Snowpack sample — Loveland Pass, Silver Plume, Colorado, USA (2/11/26, 12:00 PM MST)
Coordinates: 39.663, -105.886
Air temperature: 35 °F
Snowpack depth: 82 cm
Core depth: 40 cm
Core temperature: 23 °F
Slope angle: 13°, slope face: 12°
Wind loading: high
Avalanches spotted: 1
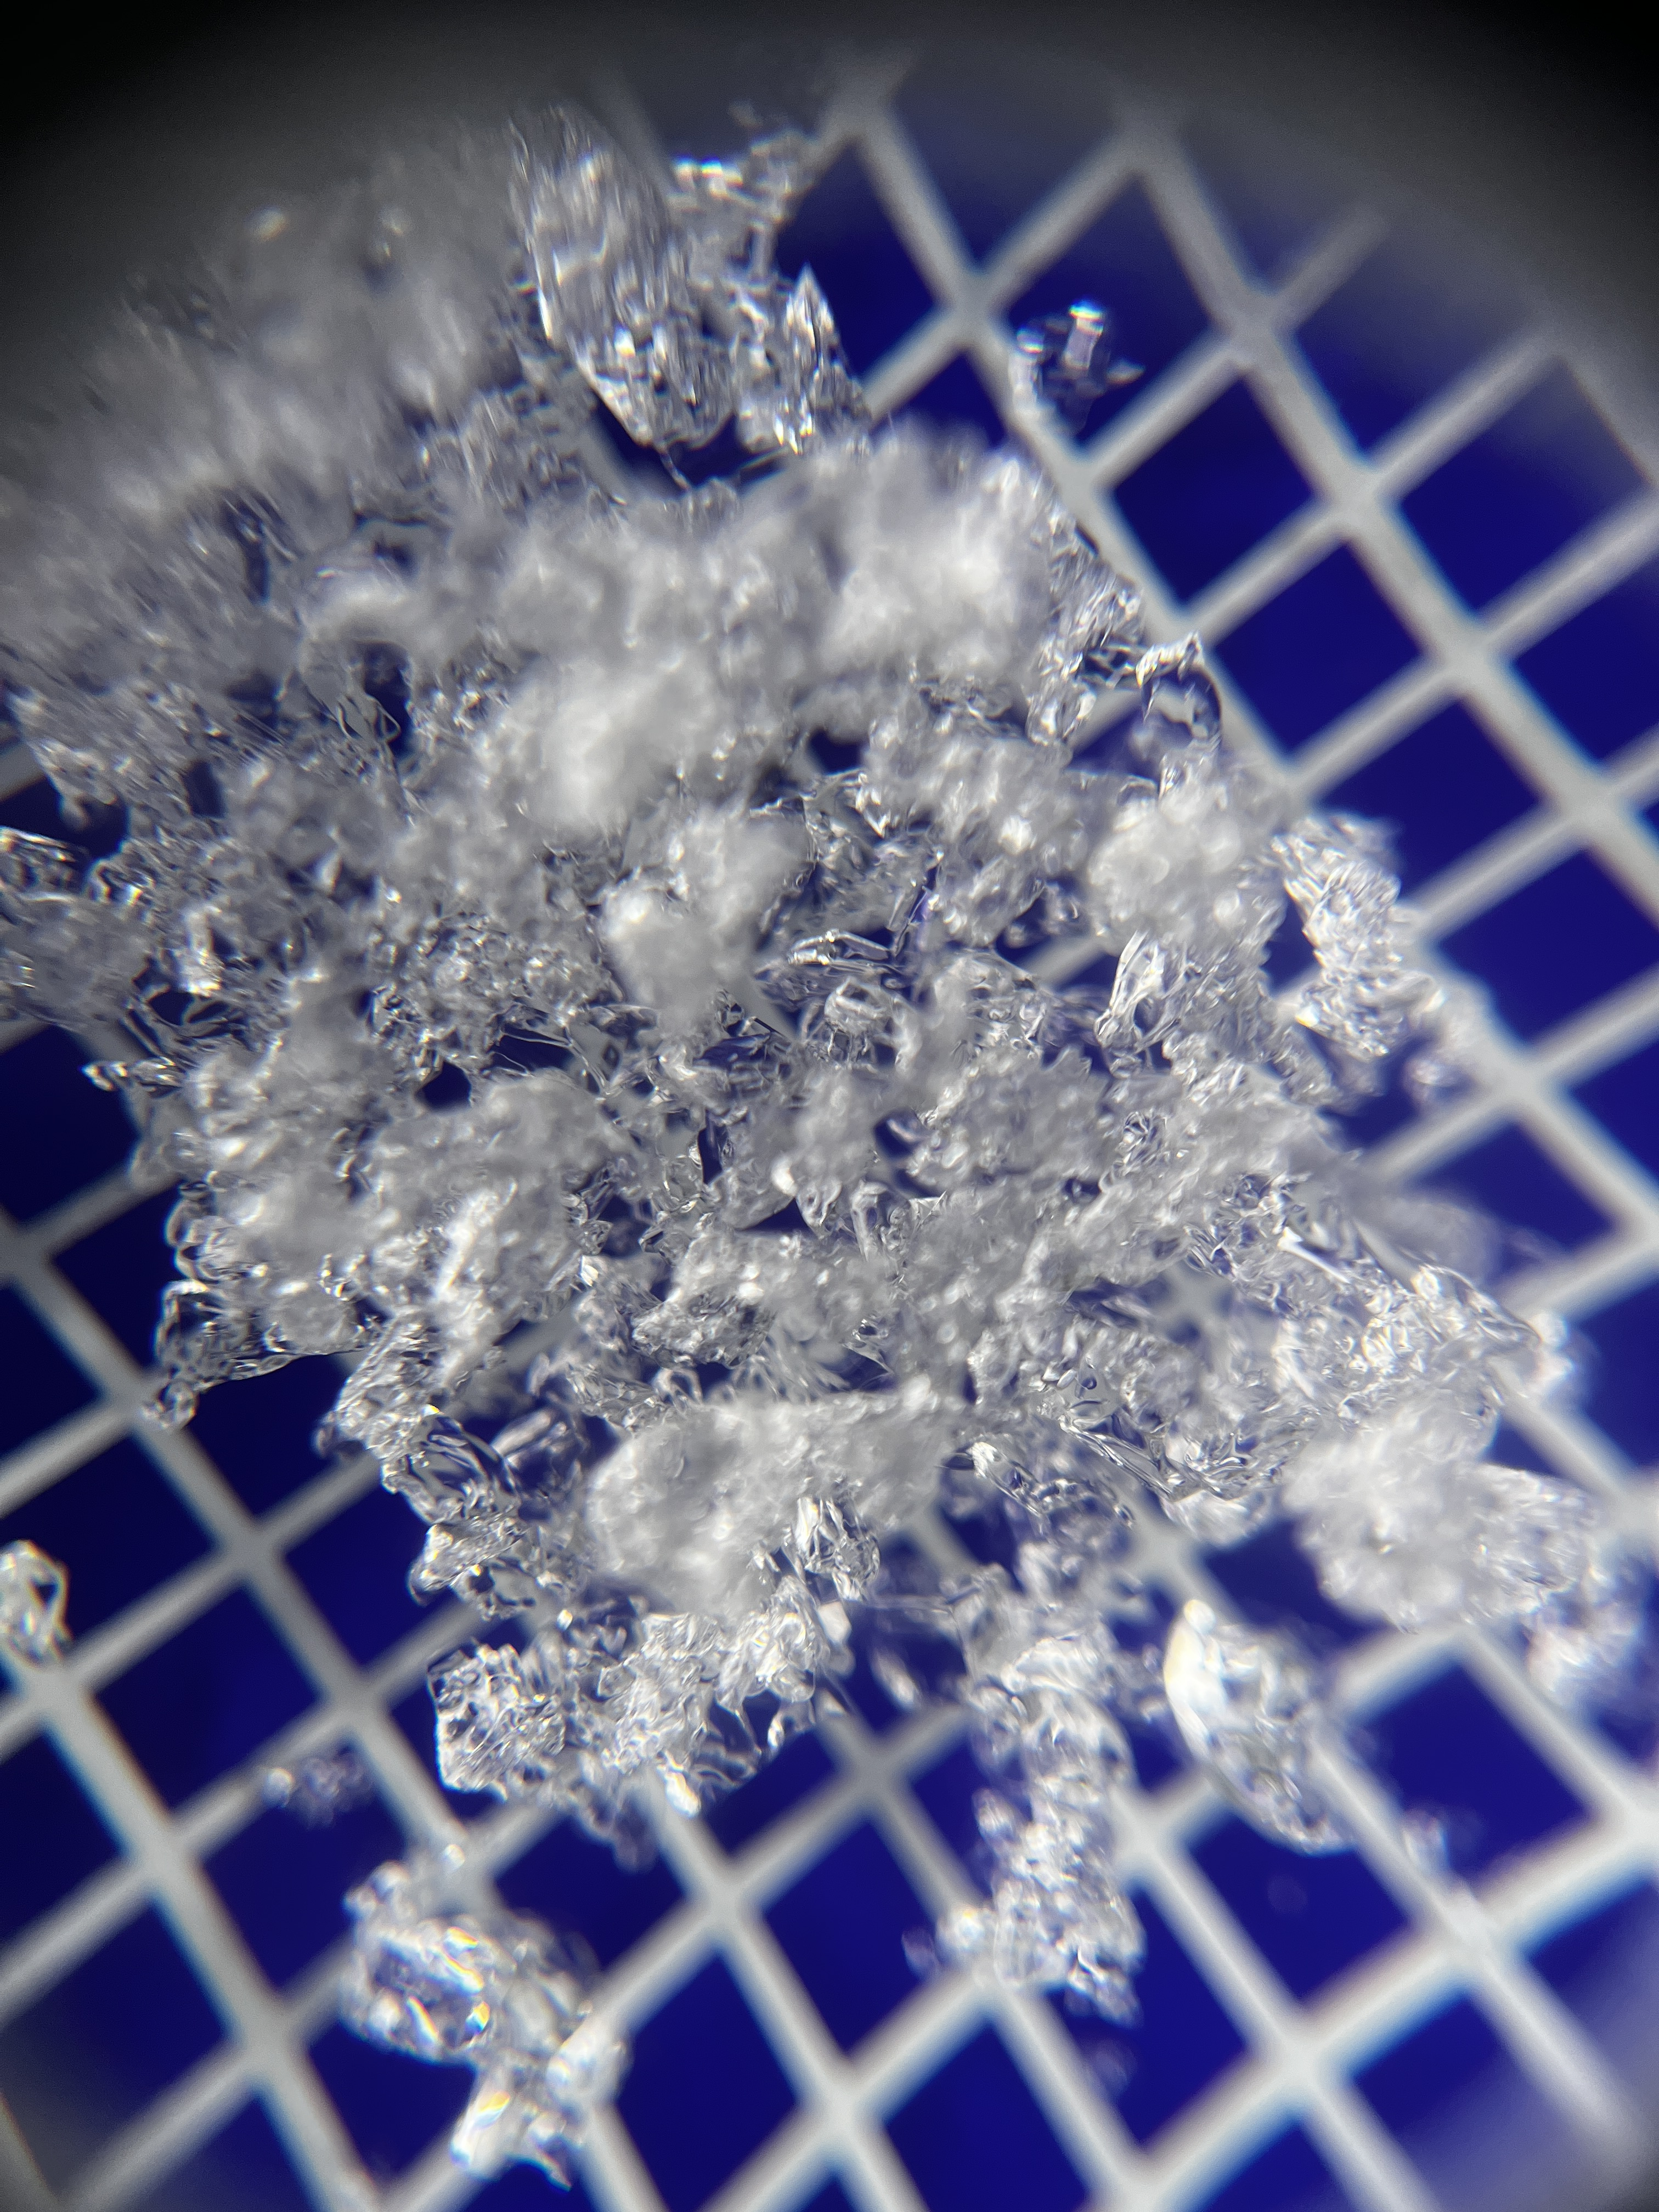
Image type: magnified_profile
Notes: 1 small avalanche spotted on the north side of the bowl, lots of wind loading